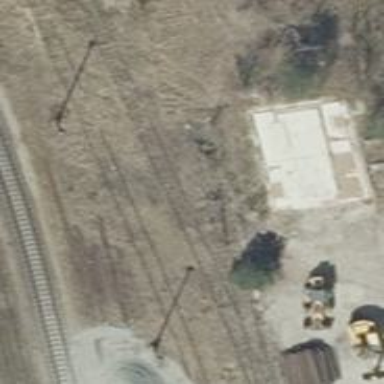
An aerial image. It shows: Abandoned railway yard is depicted.